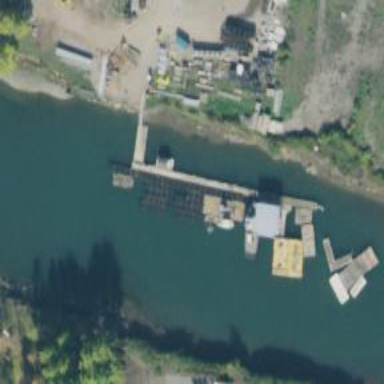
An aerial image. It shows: Pier located along footway.